Aerial crown-view tile of a tropical tree (Barro Colorado Island, Panama), acquired 20240918:
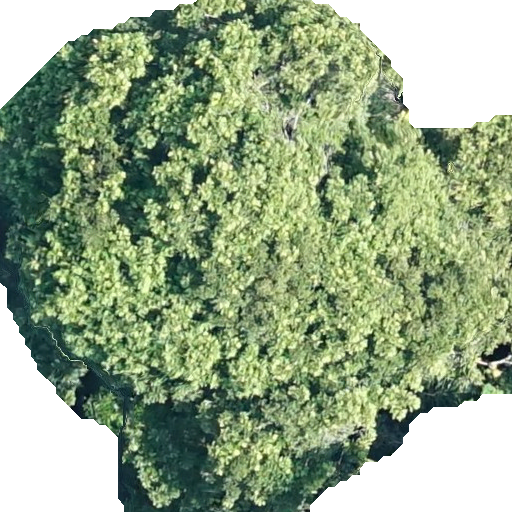
Species: Dipteryx oleifera
GBIF accepted scientific name: Dipteryx oleifera
Crown area: 343.905 m²